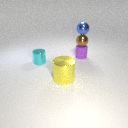
small purple rubber cylinder below small brown metal sphere